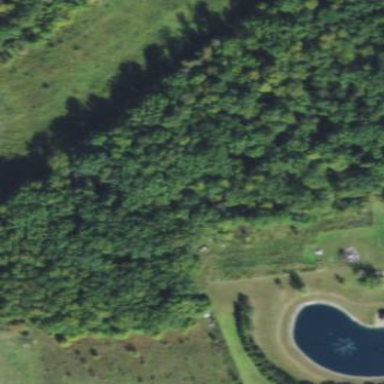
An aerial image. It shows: Deciduous broadleaved woodland.